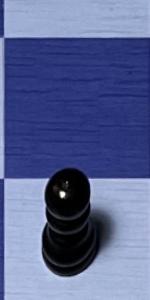
Label: Pawn_Black